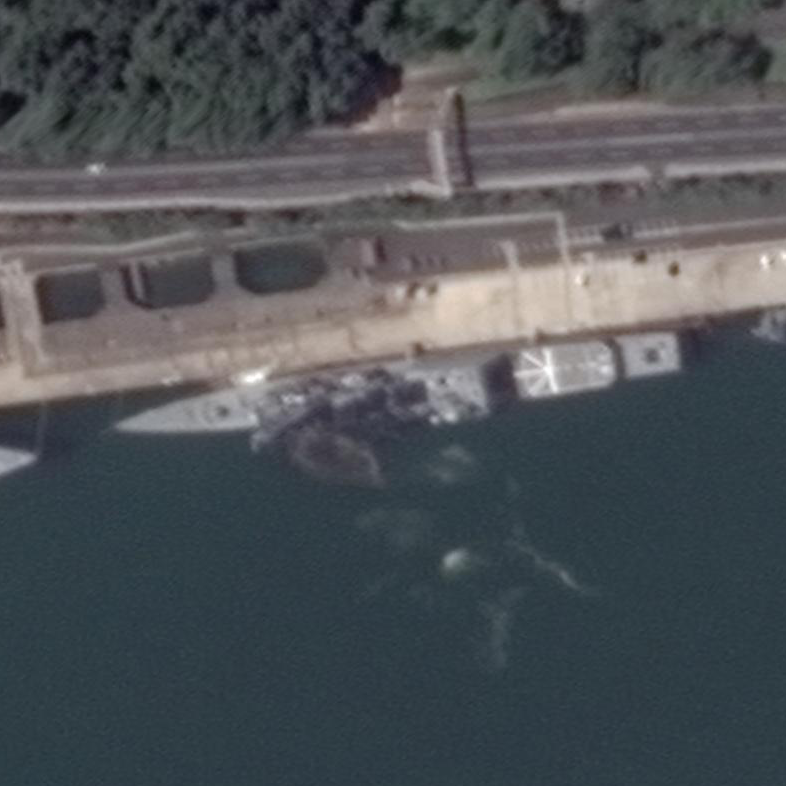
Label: Abukuma-class_frigate